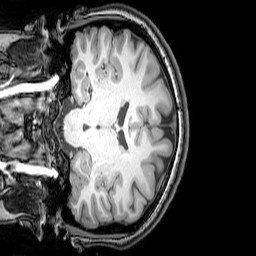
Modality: T1w
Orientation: coronal
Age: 22
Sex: female
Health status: healthy
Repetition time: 0.081 s
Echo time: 0.037 s